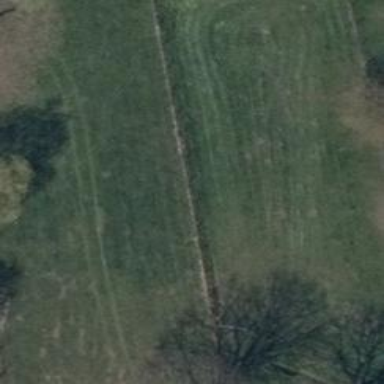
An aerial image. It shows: Minor power line.